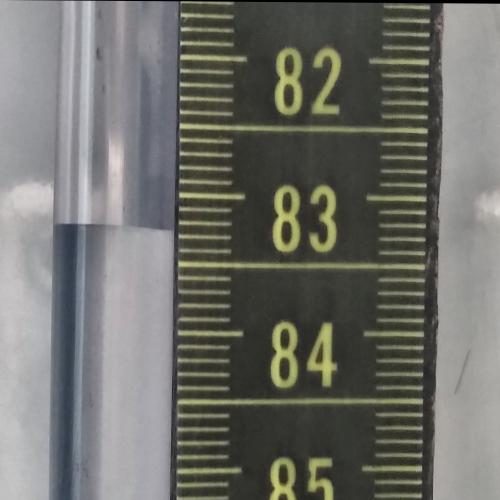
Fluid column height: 83.3 cm